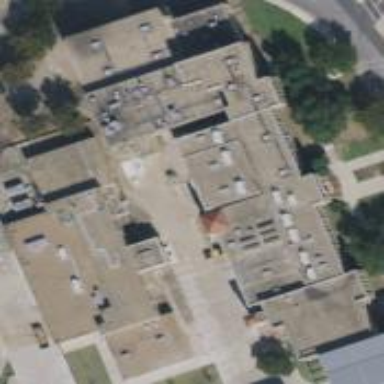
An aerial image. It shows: School building.